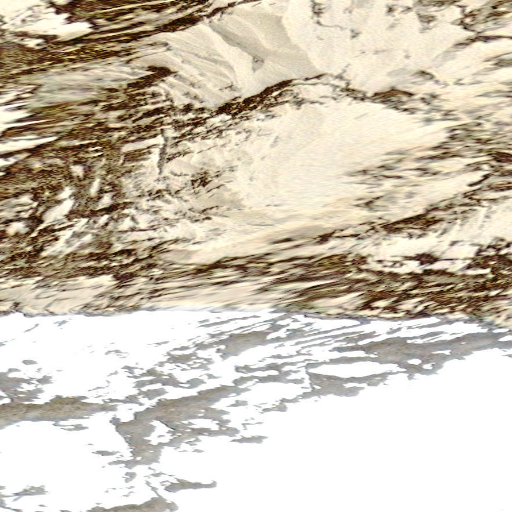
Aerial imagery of mountain in Alaska named Mount Church containing only unknown